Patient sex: M
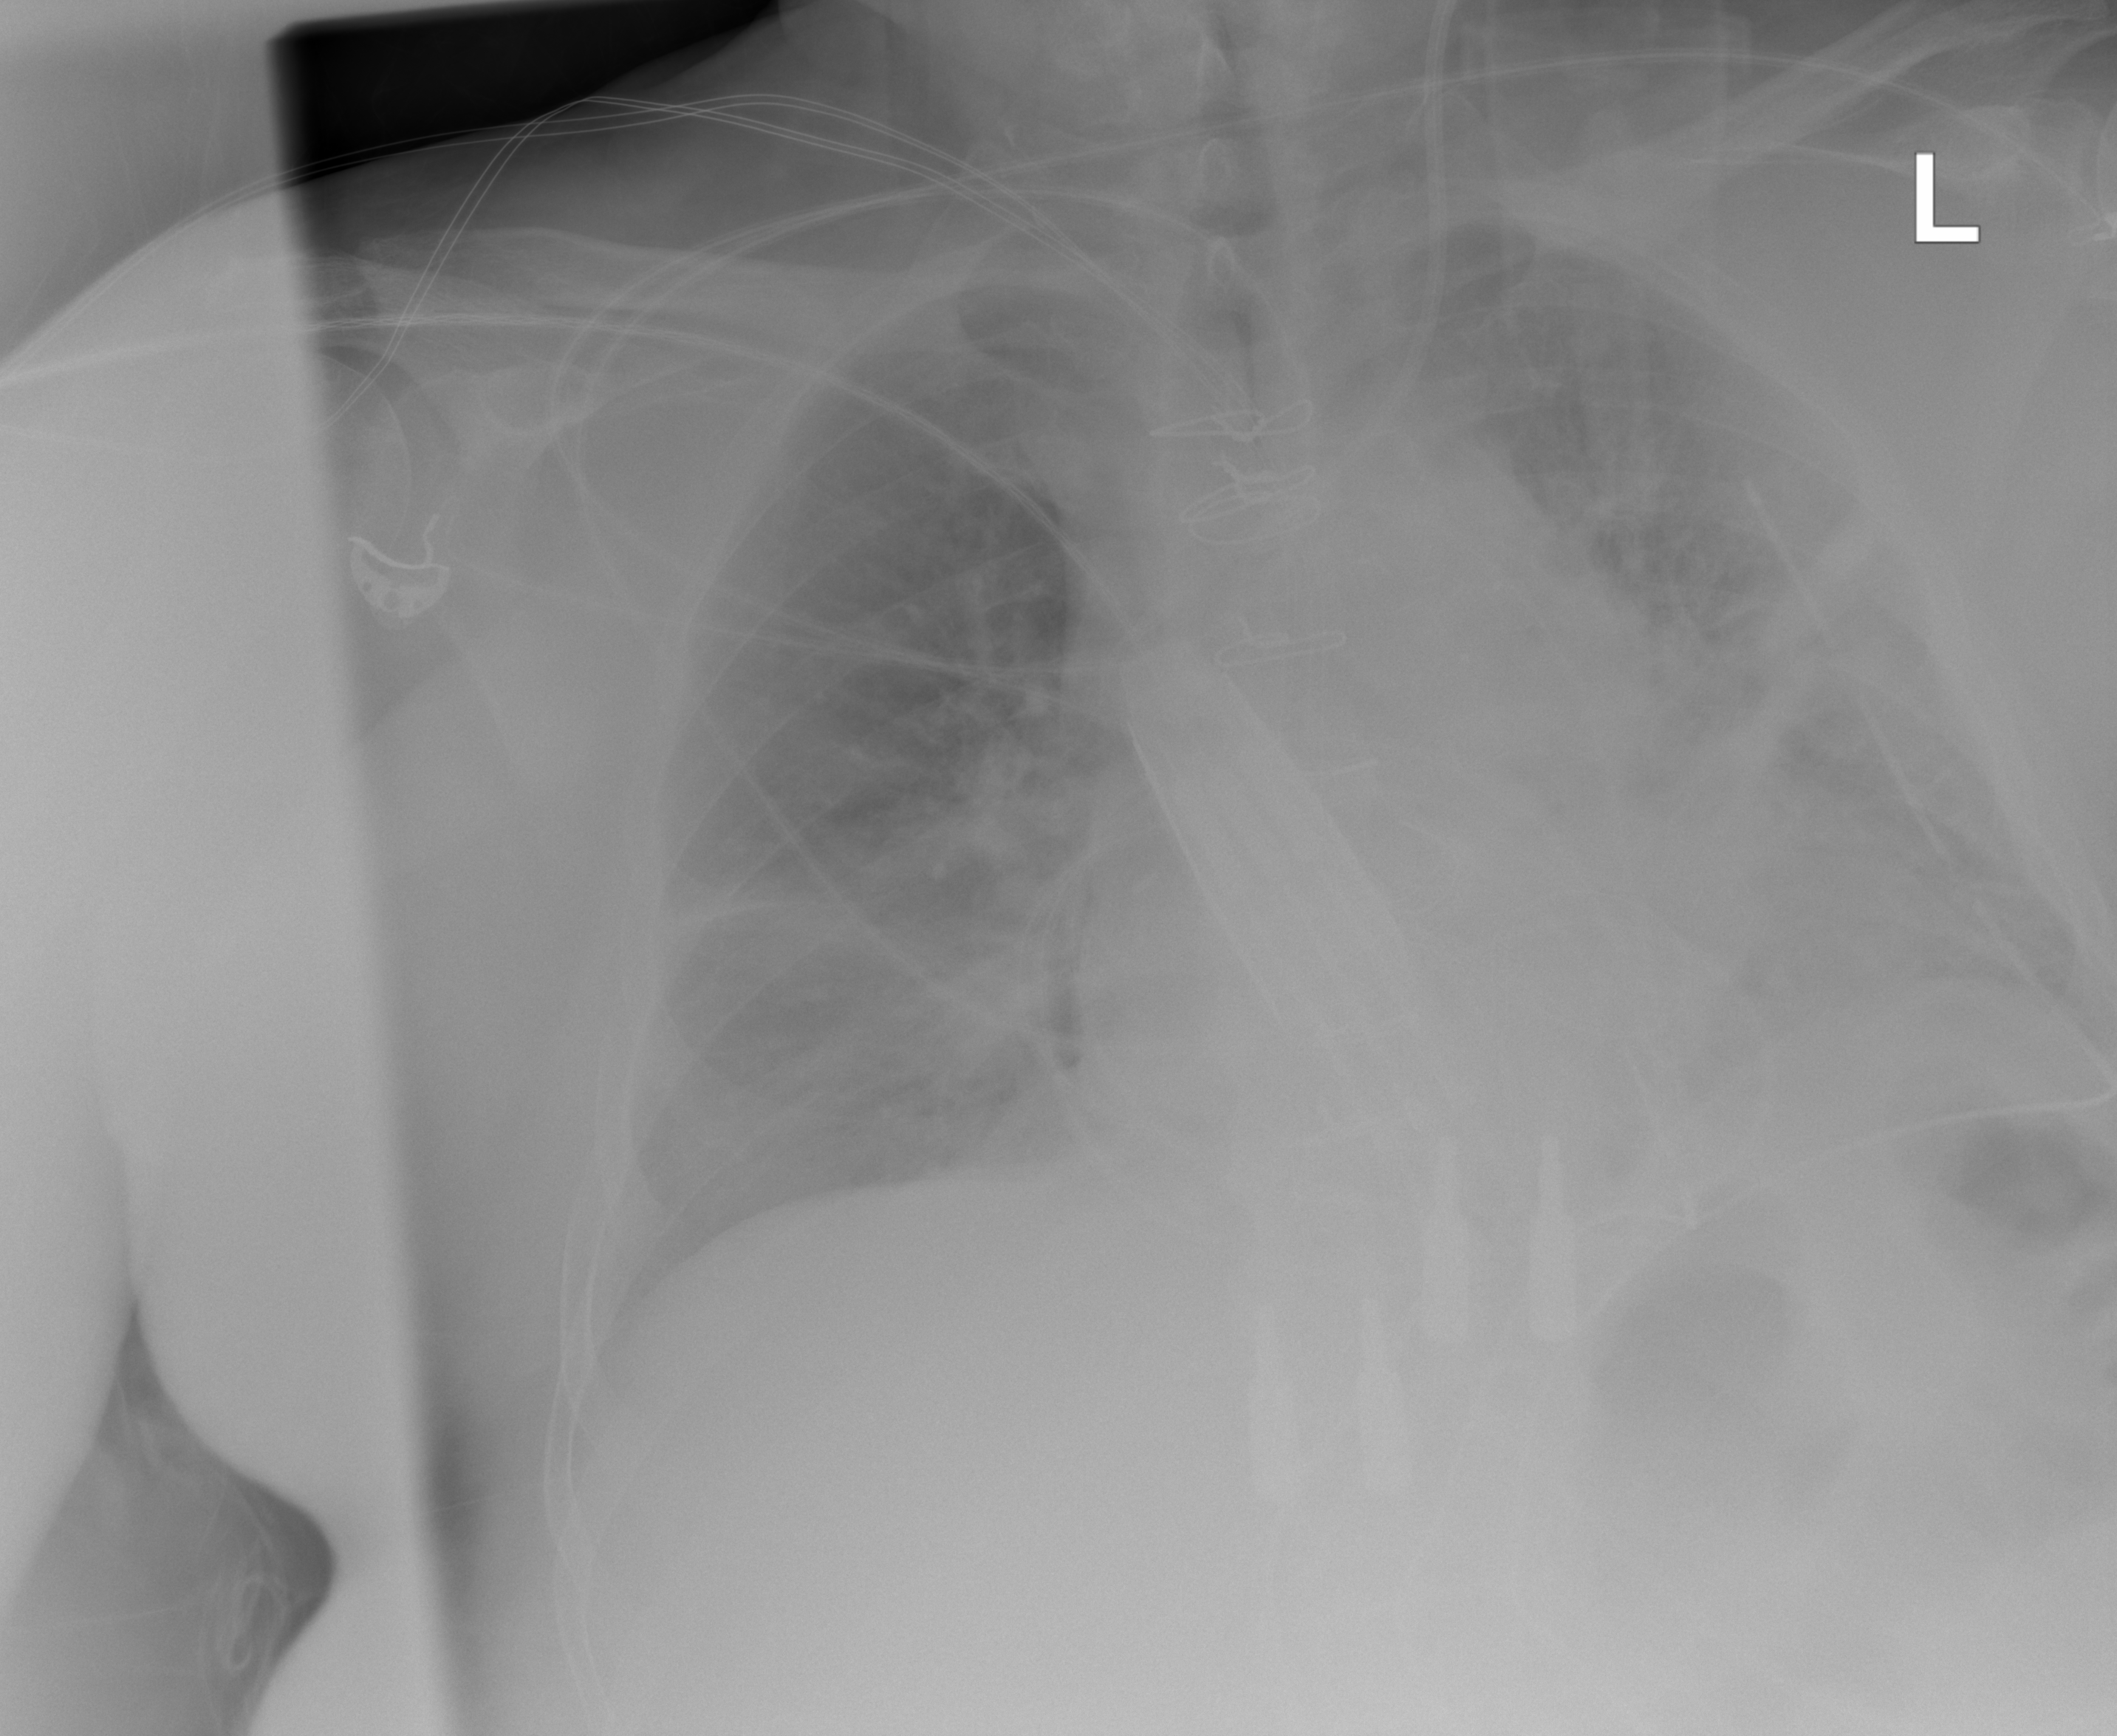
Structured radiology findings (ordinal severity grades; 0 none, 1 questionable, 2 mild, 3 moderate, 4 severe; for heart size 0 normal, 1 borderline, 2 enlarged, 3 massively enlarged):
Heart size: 2
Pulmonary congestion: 2
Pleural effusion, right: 0
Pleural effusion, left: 0
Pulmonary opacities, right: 2
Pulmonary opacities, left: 2
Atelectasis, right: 2
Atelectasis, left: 2